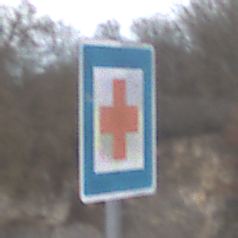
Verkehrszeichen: ErsteHilfe
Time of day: MorningAfternoon
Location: Outdoor (Suburban)
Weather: Overcast
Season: NotSpecified
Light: Natural